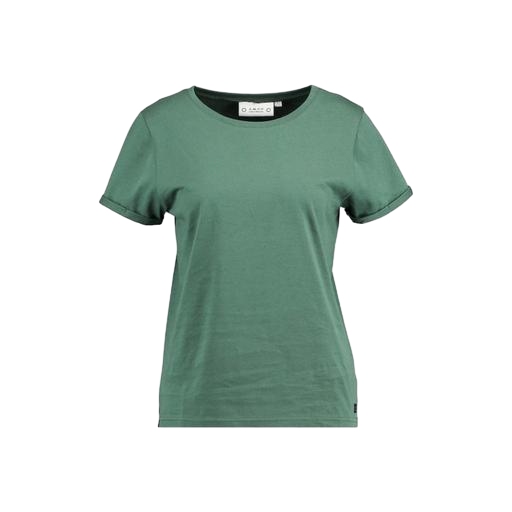
green women's t-shirt, t-shirt green, green women's crewneck tee, white background